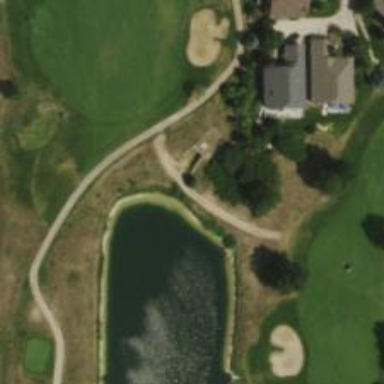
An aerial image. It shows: Path for both road and golf.